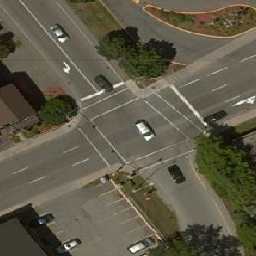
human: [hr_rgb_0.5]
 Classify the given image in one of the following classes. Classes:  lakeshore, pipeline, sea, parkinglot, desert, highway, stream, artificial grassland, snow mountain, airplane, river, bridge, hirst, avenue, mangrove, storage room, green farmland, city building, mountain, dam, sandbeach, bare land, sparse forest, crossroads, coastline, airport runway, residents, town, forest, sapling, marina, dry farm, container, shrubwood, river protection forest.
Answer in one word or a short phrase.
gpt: crossroads